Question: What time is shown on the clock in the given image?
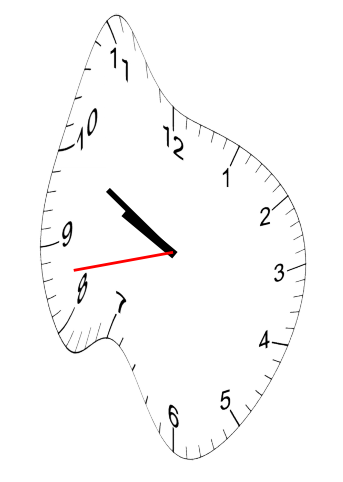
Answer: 09:49:43